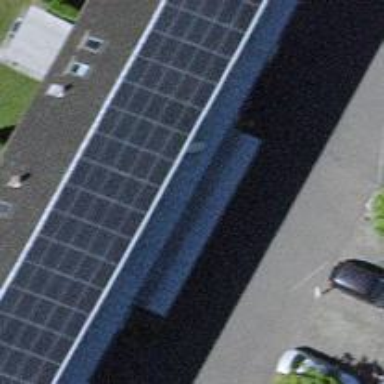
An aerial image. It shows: Solar power generator using photovoltaic panels.